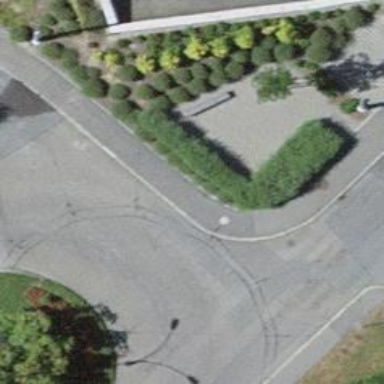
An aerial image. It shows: Sidewalk.